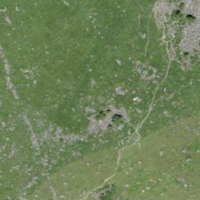
EUNIS habitat code: 24
Species observed at this site:
Neotinea ustulata
Scaeva pyrastri